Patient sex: F
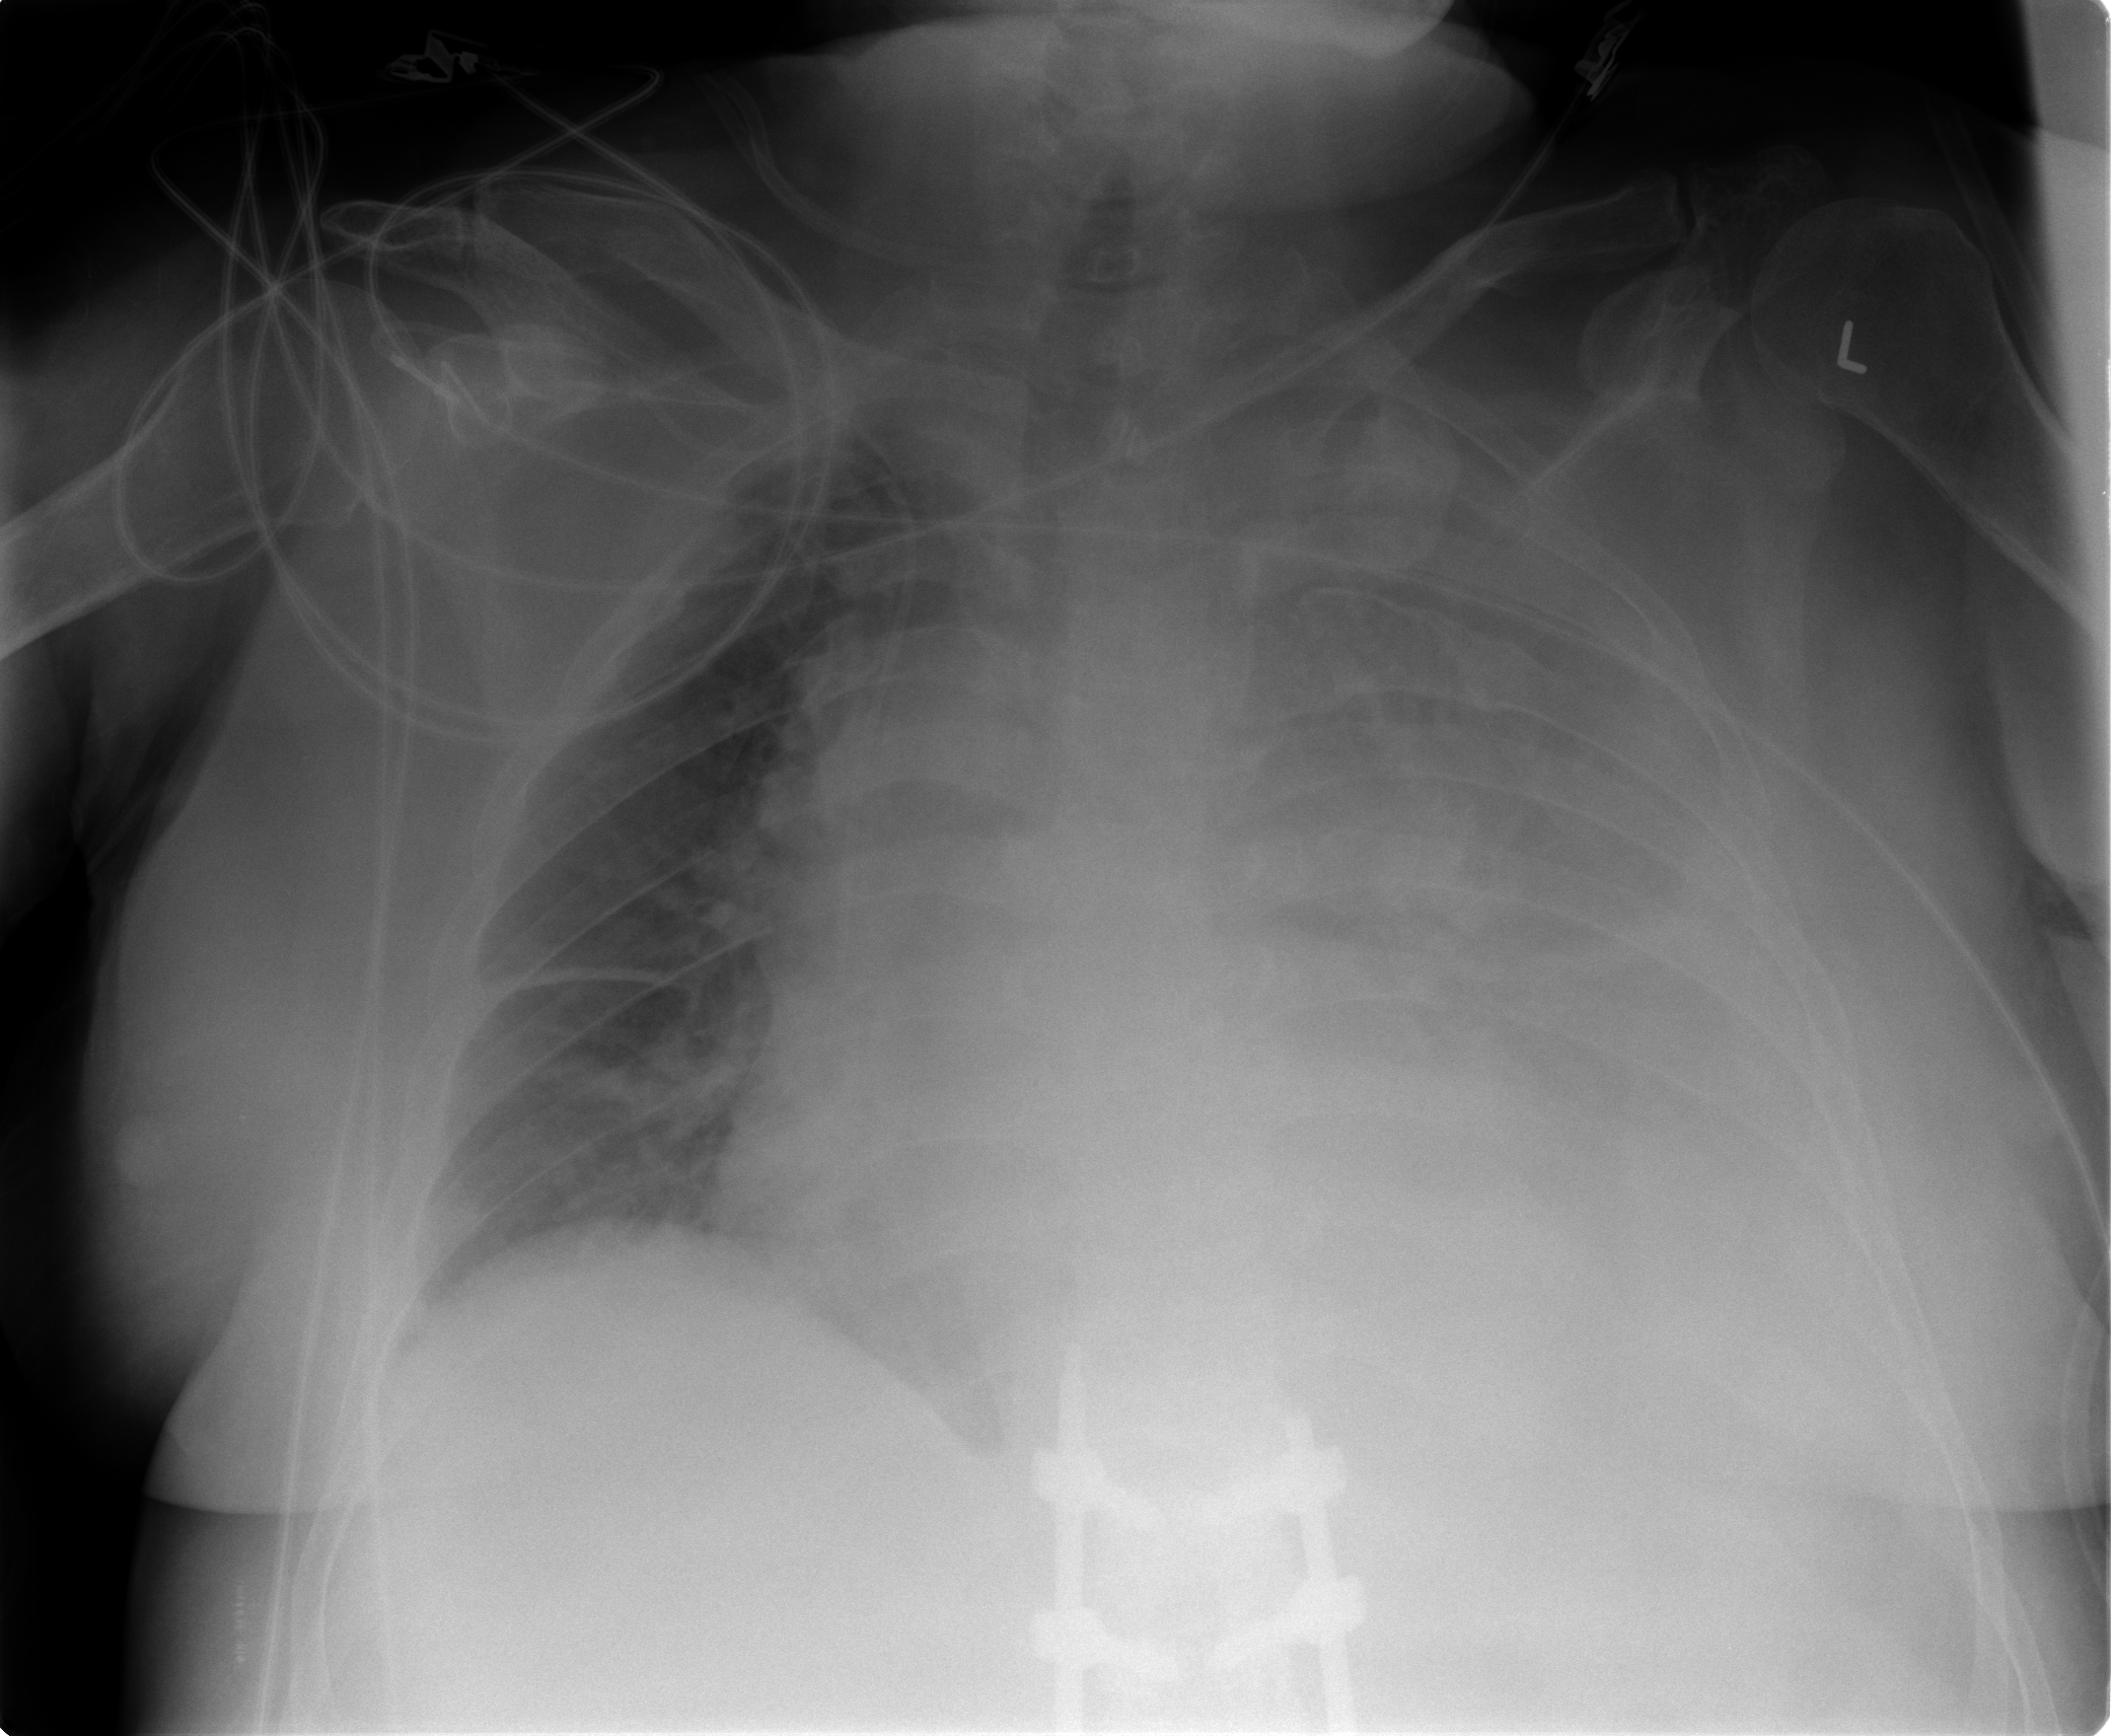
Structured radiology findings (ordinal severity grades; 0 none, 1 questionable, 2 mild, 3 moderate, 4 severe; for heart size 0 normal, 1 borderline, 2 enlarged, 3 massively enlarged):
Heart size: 3
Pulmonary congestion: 2
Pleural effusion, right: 0
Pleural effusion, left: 3
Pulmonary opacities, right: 2
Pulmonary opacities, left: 3
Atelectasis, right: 1
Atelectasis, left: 4